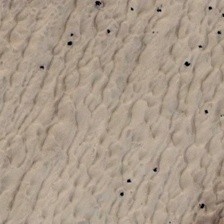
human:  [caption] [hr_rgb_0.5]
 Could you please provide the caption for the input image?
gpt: many ripples are in a piece of yellow desert .

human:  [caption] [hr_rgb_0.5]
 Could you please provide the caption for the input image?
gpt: a piece of desert is dusty ,barren and desolate .

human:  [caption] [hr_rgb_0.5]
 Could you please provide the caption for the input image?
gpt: a piece of sand is like fish scales in the desert .

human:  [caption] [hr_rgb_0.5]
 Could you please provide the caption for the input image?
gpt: many ripples are in a piece of yellow desert .

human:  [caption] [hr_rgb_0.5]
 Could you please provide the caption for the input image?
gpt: a piece of sand is like fish scales in the desert .